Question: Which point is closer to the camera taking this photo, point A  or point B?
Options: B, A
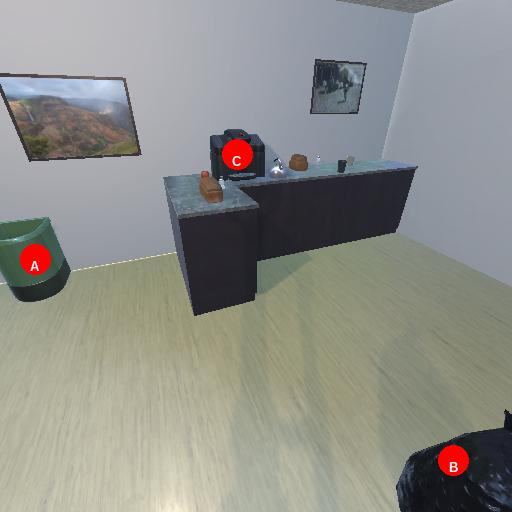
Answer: B